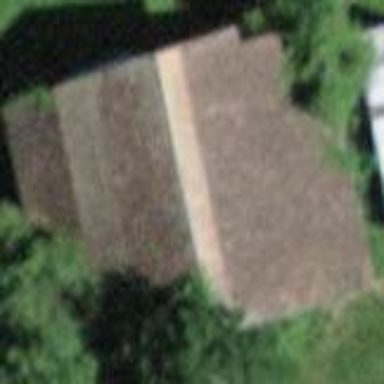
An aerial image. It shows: Rural barn.